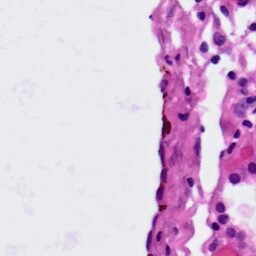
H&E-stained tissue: Lung